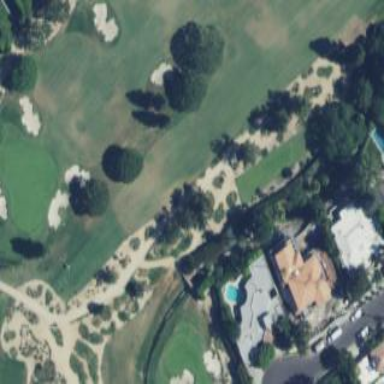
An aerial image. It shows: Sandy area is golf bunker.